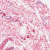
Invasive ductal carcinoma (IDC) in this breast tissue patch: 0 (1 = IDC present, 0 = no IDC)